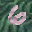
Label: 6